Brain MRI, t1w sequence, axial 2D slice.
Patient: age 52, sex F, weight 75 kg, height 1.65 m
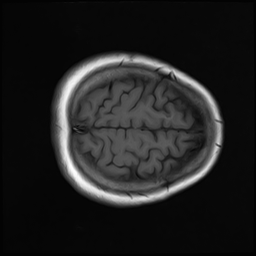